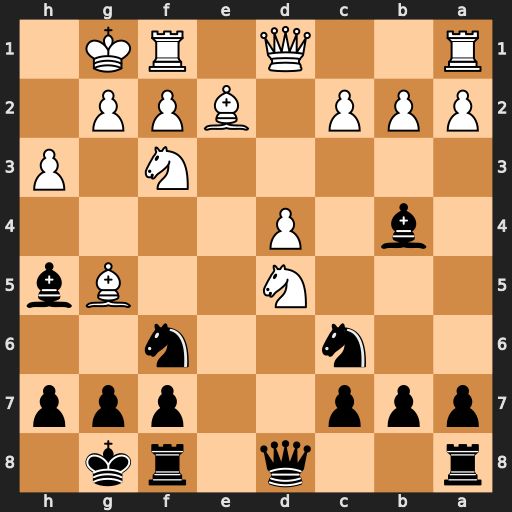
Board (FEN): r2q1rk1/ppp2ppp/2n2n2/3N2Bb/1b1P4/5N1P/PPP1BPP1/R2Q1RK1
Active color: b
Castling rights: -
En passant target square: -
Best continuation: Qxd5 Bxf6 gxf6